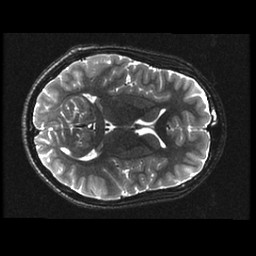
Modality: T2w
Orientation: axial
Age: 15
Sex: male
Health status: ill
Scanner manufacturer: ge
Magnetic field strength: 3 T
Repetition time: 7.5 s
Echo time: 0.1015 s